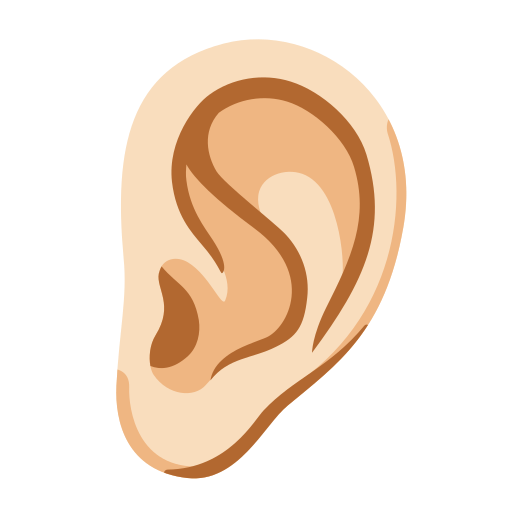
Emoji: 👂🏻